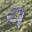
Label: 9